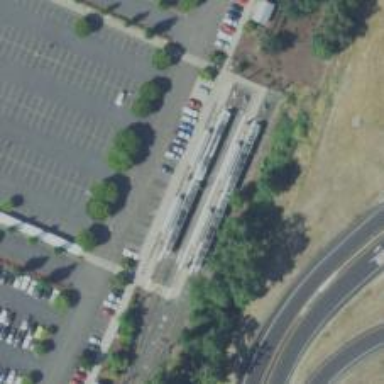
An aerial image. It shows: Light rail service spur with electrified contact line.